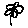
Label: flower